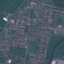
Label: Residential